Question: I am confuse about this symbol (<-) in Chrome DevTools

It's return value or console value?
When I run this while loop
'''
var i = 0;
while (i < 5) {
console.log(i);
i++;
}
'''
the console log spits out 4 twice, the last 4 have a (<-) in a front, what's meaning?
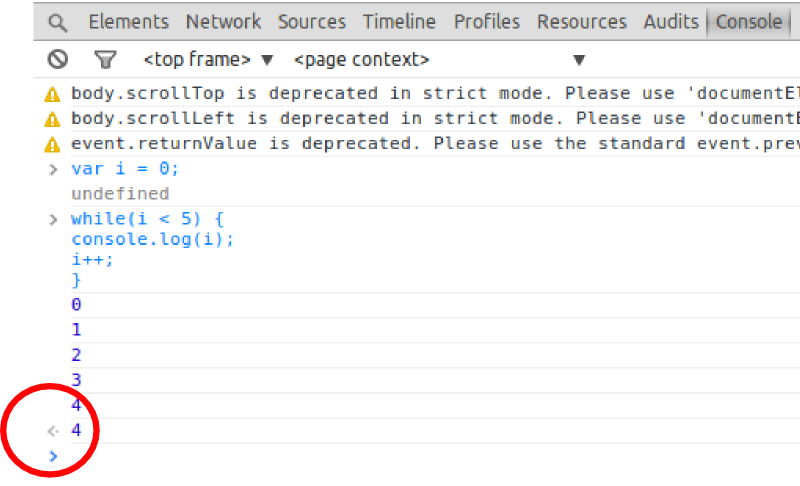
Answer: This has to do with the nature of the 'eval' function. Note that:
'''
var i = 0, j = while(i < 5) { i++; };
'''
Produces a compile error. However,
'''
var i = 0, j = eval('while(i < 5) { i++; }');
'''
Assigns the value '4' to 'j'. Why is this? Quoting from <URL>:
> 'eval()' returns the value of the last expression evaluated.
So in short, it evaluates all the calls to 'console.log' in your expression, then also logs the return value from the 'eval'-ed expression itself, which just happens to be the result of the last 'i++'.